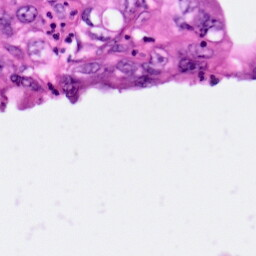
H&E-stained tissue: Pancreatic